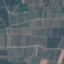
Label: PermanentCrop